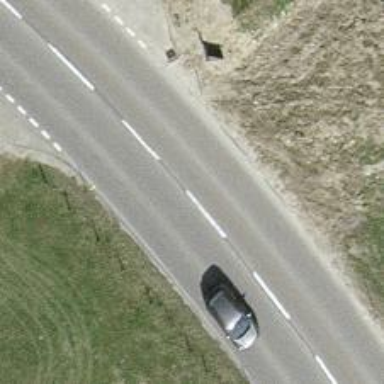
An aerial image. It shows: Secondary road with asphalt surface.